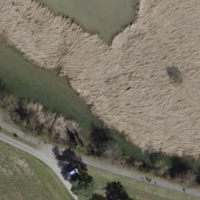
EUNIS habitat code: 21
Species observed at this site:
Tachybaptus ruficollis
Numenius arquata
Certhia brachydactyla
Corvus corone
Podiceps cristatus
Fulica atra
Anas crecca
Alcedo atthis
Botaurus stellaris
Dendrocopos major
Aegithalos caudatus
Buteo buteo
Gallinago gallinago
Spinus spinus
Chroicocephalus ridibundus
Phylloscopus collybita
Poecile palustris
Larus michahellis
Gallinula chloropus
Cygnus olor
Ardea alba
Erithacus rubecula
Pica pica
Sitta europaea
Garrulus glandarius
Picus viridis
Acrocephalus scirpaceus
Tringa ochropus
Anas acuta
Motacilla cinerea
Cyanistes caeruleus
Alopochen aegyptiaca
Anas platyrhynchos
Troglodytes troglodytes
Aythya ferina
Chloris chloris
Streptopelia decaocto
Pyrrhula pyrrhula
Aythya fuligula
Fringilla coelebs
Tadorna tadorna
Coloeus monedula
Passer montanus
Nycticorax nycticorax
Turdus merula
Columba palumbus
Phalacrocorax carbo
Spatula clypeata
Mareca strepera
Egretta garzetta
Parus major
Mergus merganser
Milvus milvus
Turdus pilaris
Regulus regulus
Coccothraustes coccothraustes
Accipiter nisus